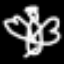
Label: angel